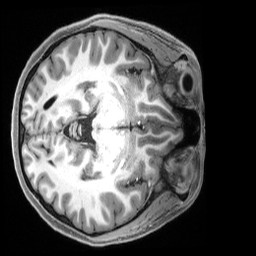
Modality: T1w
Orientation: axial
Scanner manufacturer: siemens
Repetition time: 2.5 s
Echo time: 0.00231 s